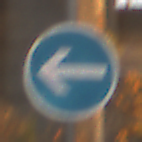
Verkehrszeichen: VorgeschriebeneFahrtrichtungHierLinks
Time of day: SunriseSunset
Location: Roofed (Suburban)
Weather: Clear
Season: NotSpecified
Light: Natural